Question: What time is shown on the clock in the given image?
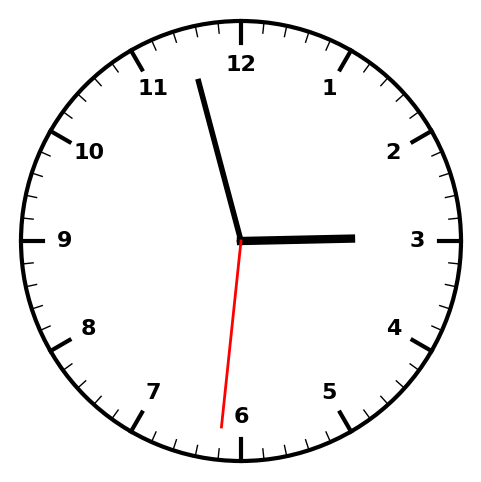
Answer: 02:57:31